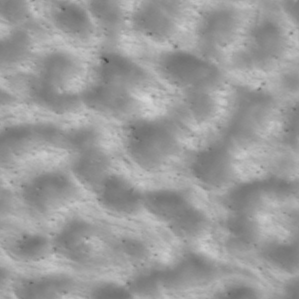
Label: non_frost